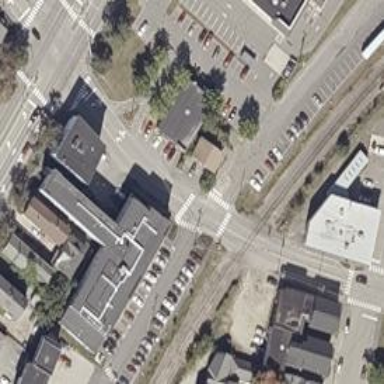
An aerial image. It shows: Railway level crossing.